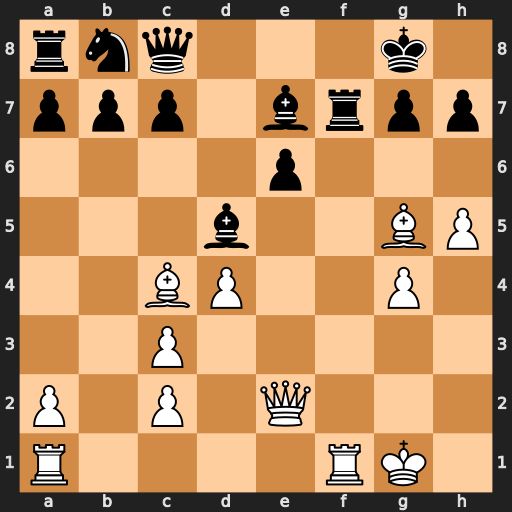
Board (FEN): rnq3k1/ppp1brpp/4p3/3b2BP/2BP2P1/2P5/P1P1Q3/R4RK1
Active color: w
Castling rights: -
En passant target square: -
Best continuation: Bxd5 Rxf1+ Rxf1 exd5 Bxe7 Nc6 Rf8+ Qxf8 Bxf8